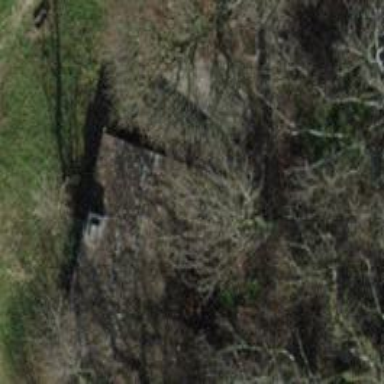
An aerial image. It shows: Cabin.